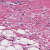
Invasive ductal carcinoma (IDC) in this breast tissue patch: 1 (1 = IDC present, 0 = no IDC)